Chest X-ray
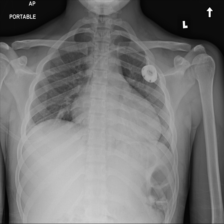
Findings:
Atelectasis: negative
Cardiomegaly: negative
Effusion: negative
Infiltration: negative
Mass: negative
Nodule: negative
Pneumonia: negative
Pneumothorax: negative
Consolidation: negative
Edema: negative
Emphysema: negative
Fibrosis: negative
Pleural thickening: negative
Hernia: negative